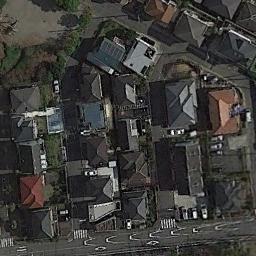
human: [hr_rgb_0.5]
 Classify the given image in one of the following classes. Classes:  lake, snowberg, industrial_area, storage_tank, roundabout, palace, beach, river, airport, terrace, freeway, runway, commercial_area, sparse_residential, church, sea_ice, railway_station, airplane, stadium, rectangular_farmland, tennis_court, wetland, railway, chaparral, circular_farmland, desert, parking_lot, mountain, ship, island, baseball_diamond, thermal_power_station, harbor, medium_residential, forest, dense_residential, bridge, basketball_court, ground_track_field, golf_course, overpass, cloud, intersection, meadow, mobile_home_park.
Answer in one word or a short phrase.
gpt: dense_residential